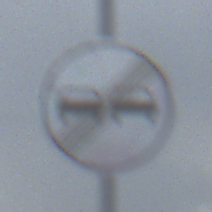
Verkehrszeichen: EndeUeberholverbot
Umgebung: Outdoor, RoadRail
Tageszeit: MorningAfternoon
Wetter: PartlyCloudy
Licht: Natural
Jahreszeit: NotSpecified
Kontrast: LowContrast